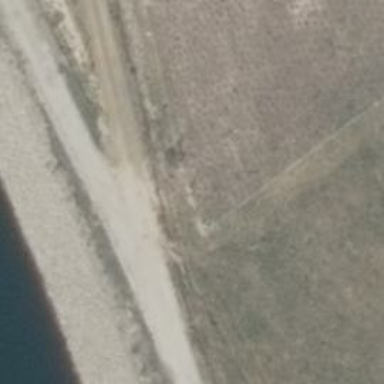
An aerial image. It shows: Gravel track with grade2 tracktype.